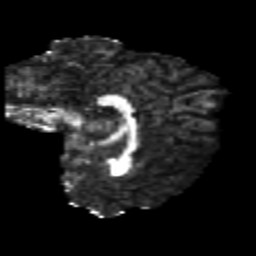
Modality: FA
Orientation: sagittal
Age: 25
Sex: female
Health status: healthy
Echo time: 0.074 s